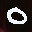
Label: 0